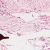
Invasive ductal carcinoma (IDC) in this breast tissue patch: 0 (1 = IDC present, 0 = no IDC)